Interaction volume radius: 5 \u00c5
Interaction volume height: 15 \u00c5
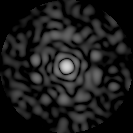
Disorder parameter: 0.895